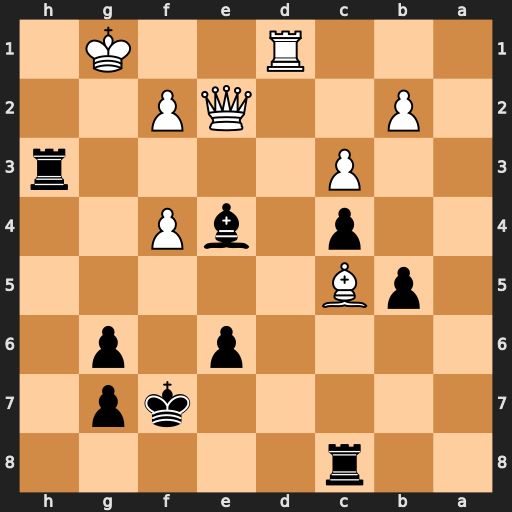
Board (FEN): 2r5/5kp1/4p1p1/1pB5/2p1bP2/2P4r/1P2QP2/3R2K1
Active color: b
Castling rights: -
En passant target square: -
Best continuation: Rh1#